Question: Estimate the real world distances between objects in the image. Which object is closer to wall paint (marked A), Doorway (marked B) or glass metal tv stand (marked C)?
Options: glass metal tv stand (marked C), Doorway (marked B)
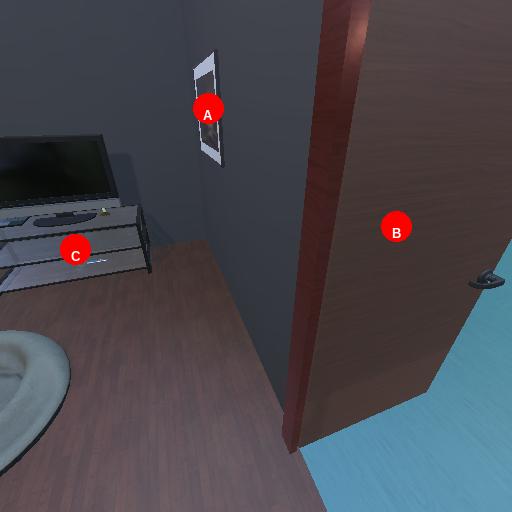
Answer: glass metal tv stand (marked C)